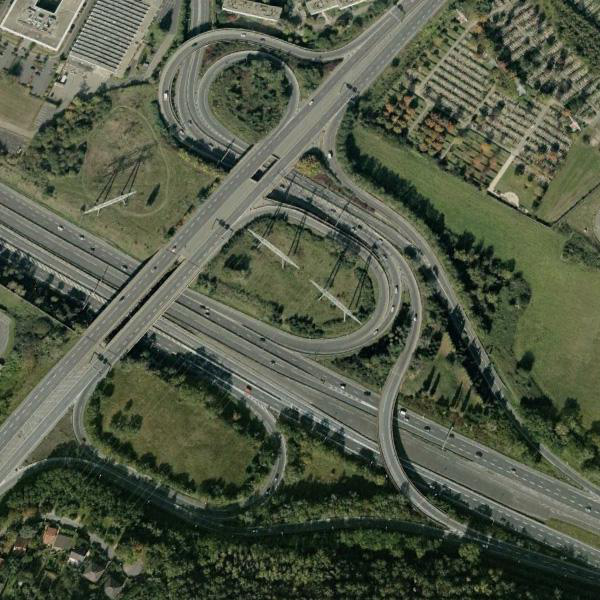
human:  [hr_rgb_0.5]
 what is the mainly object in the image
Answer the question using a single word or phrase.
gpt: viaduct